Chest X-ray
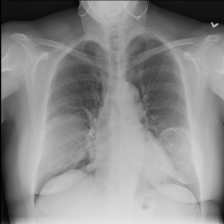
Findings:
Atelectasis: negative
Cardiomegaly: negative
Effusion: negative
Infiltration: negative
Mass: negative
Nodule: negative
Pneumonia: negative
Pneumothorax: negative
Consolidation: negative
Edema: negative
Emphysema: negative
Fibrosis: negative
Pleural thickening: negative
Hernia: negative